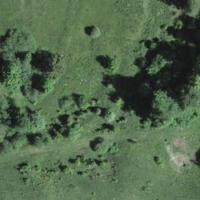
EUNIS habitat code: 41
Species observed at this site:
Phylloscopus trochilus